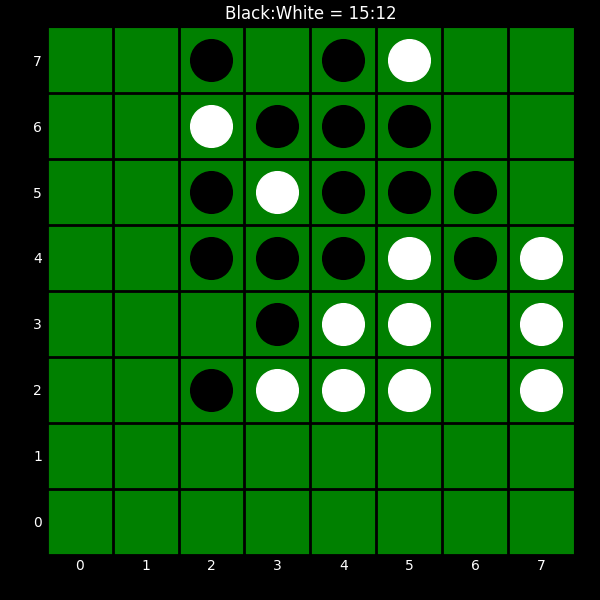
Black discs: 15
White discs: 12